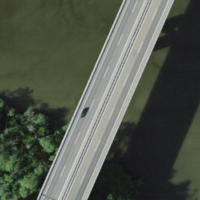
EUNIS habitat code: 57
Species observed at this site:
Falco tinnunculus